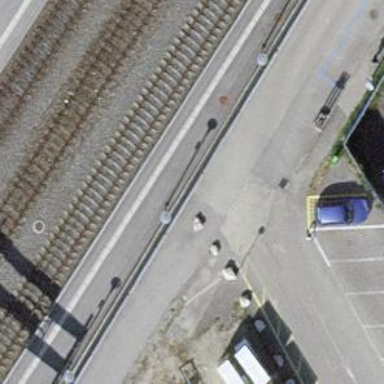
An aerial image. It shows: Block barrier.